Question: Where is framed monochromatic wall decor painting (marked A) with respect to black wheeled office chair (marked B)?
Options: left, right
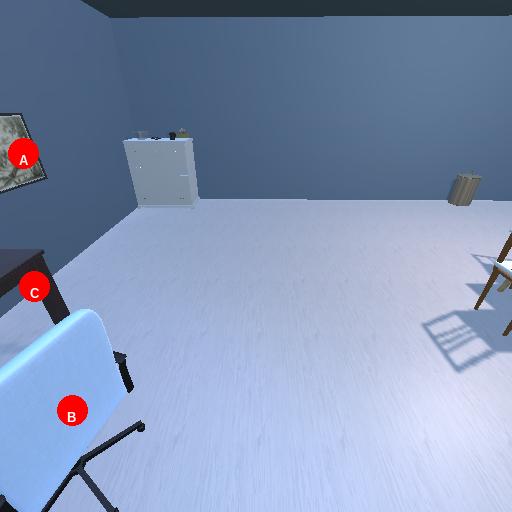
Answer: left